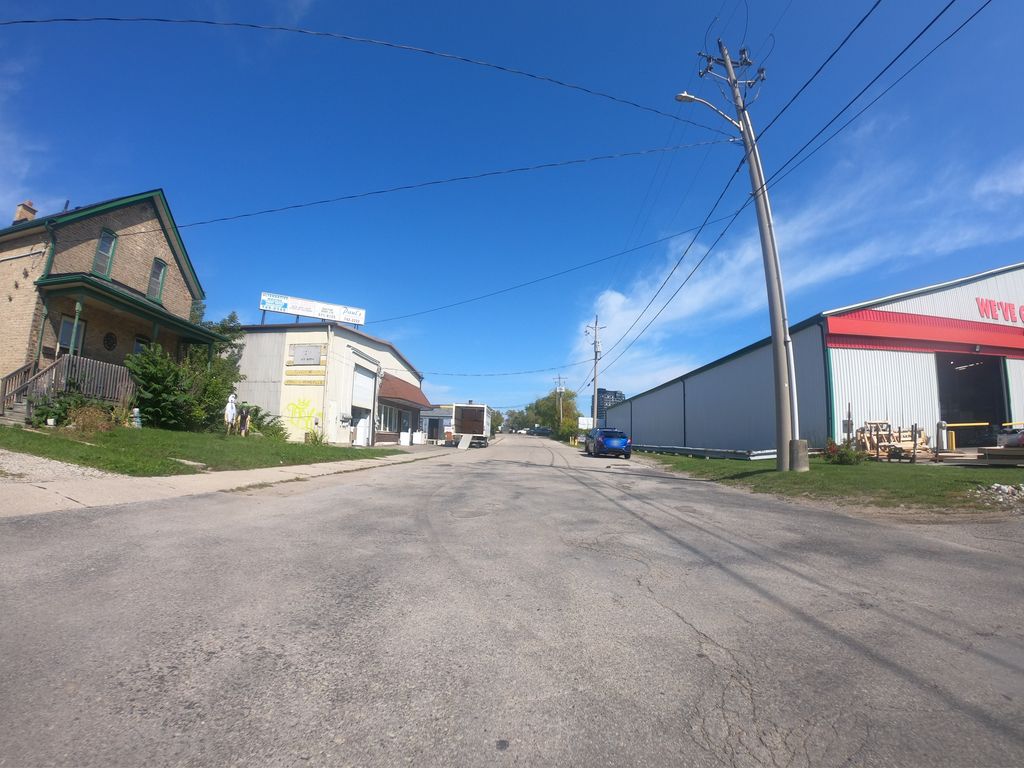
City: kitchener-waterloo